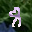
Label: 8